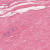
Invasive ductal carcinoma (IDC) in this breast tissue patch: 0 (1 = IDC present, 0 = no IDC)